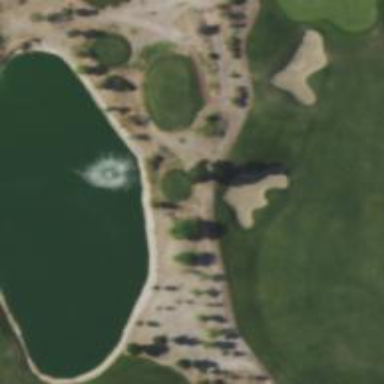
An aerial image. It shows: Grassy area designated as golf fairway.